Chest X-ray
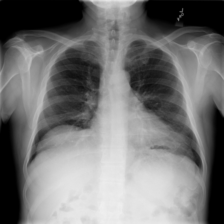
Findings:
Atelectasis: negative
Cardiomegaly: negative
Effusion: negative
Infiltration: negative
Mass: negative
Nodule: negative
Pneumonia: negative
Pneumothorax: negative
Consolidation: negative
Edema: negative
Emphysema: negative
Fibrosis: negative
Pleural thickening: negative
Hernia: negative